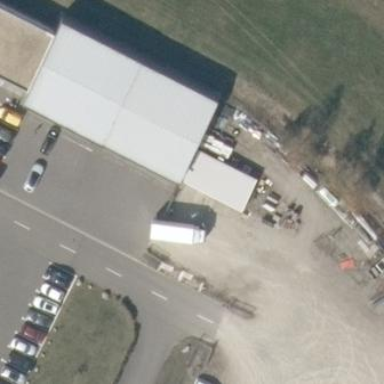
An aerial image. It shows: Hangar.